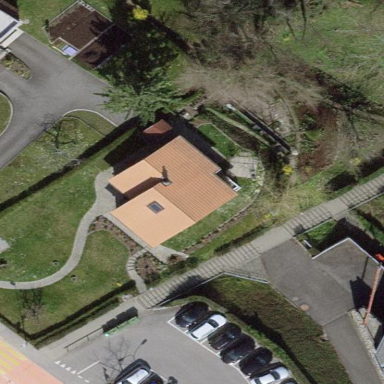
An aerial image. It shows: Detached building with gabled roof.